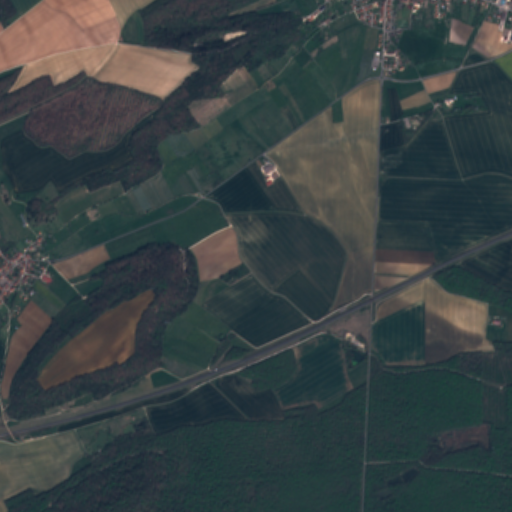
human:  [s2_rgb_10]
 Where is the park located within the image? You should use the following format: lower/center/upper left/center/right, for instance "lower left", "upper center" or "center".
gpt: The park is located in the upper right of the image.
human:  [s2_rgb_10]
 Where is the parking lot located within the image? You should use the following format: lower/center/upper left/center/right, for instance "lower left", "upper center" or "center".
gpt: The parking lot is located in the upper right of the image.
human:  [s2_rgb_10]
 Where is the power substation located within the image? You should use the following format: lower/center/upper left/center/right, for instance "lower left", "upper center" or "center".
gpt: The power substation is located in the center right of the image.
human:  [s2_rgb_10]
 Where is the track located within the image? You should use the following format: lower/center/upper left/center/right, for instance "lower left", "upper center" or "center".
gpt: There is no track in the image.